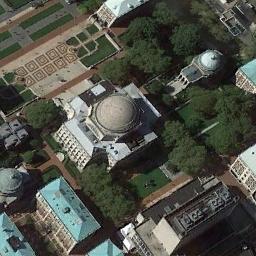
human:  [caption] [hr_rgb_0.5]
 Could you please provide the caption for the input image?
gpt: A cathedral with a gray roof, The main house in the middle of the church has a round roof, Several buildings and roads and trees and lawns around the church .

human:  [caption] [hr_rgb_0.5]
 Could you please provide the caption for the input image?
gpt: The church with a circular roof is surrounded by some buildings and trees .

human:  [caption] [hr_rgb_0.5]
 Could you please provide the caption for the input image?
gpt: This is a church  There are many trees and grass around it .

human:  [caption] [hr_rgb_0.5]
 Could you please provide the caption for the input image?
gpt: A church with a round roof surrounded by many trees .

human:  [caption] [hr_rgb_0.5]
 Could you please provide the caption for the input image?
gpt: The church with two circular towers and a circular dome and a square is in front of the church .